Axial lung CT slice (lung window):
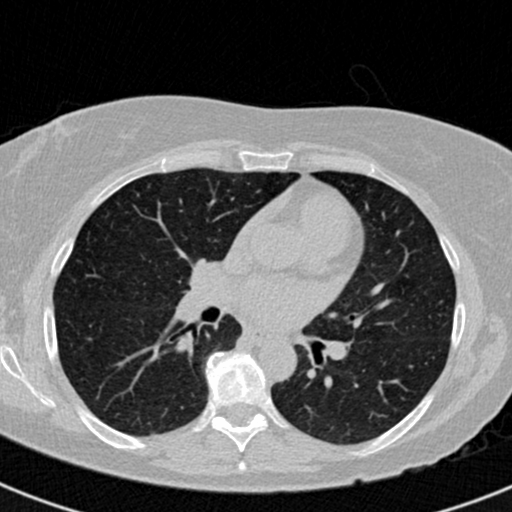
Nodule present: no